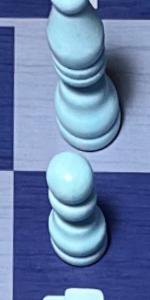
Label: Pawn_White